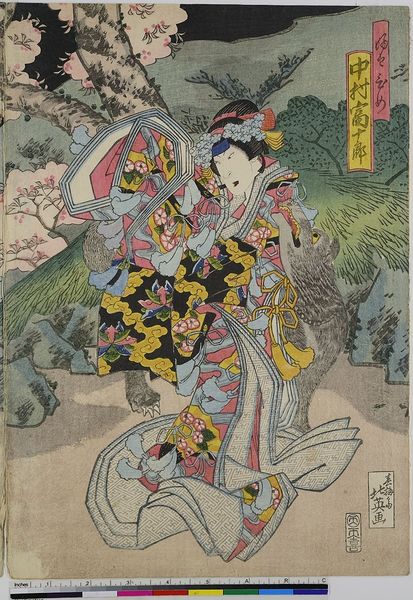
Titel: Der Schauspieler Nakayama Kikue als Kurtisane Tamazusa
Künstler: Shunbaisai Hokuei
Standort: Hamburg
Institution: Museum für Kunst und Gewerbe Hamburg
Schlagwörter: baum, weiß, wolf, gelb, grün, frau, zeichnung, blüten, tier, theater, rosa, holzschnitt, japan, japanisch, schriftzeichen, druckgraphik, druckgrafik, krallen, chinesisch, zähne, maul, kralle, zeit, schauspieler, kirschbaum, farbholzschnitt, tatze, schauspielerin, kimono, kirschblüten, kurtisane, kabuki, edo, reproduktionen, kanji, druckerzeugnisse, hiragana, theaterkostüm, theateraufführung, ukiyo, hetäre, katakana